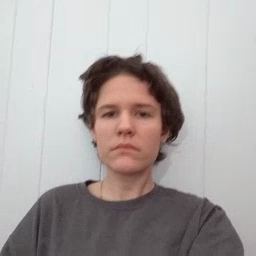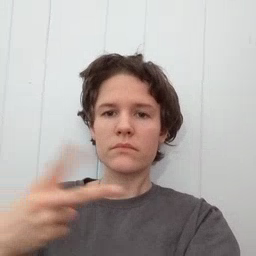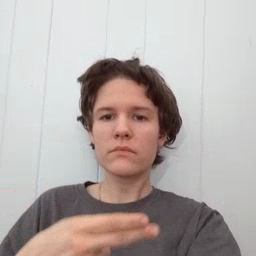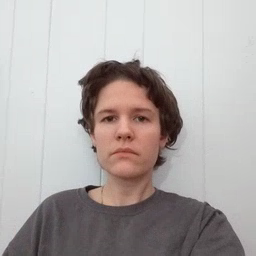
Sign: cut